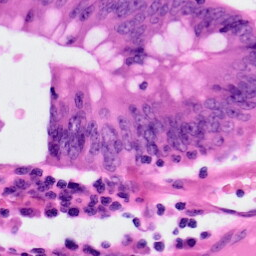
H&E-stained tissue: Colon